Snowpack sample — Loveland Pass, Silver Plume, Colorado, USA (2/11/26, 12:00 PM MST)
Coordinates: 39.663, -105.886
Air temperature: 35 °F
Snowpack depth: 82 cm
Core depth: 10 cm
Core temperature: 15.8 °F
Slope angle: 13°, slope face: 12°
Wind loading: high
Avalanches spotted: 1
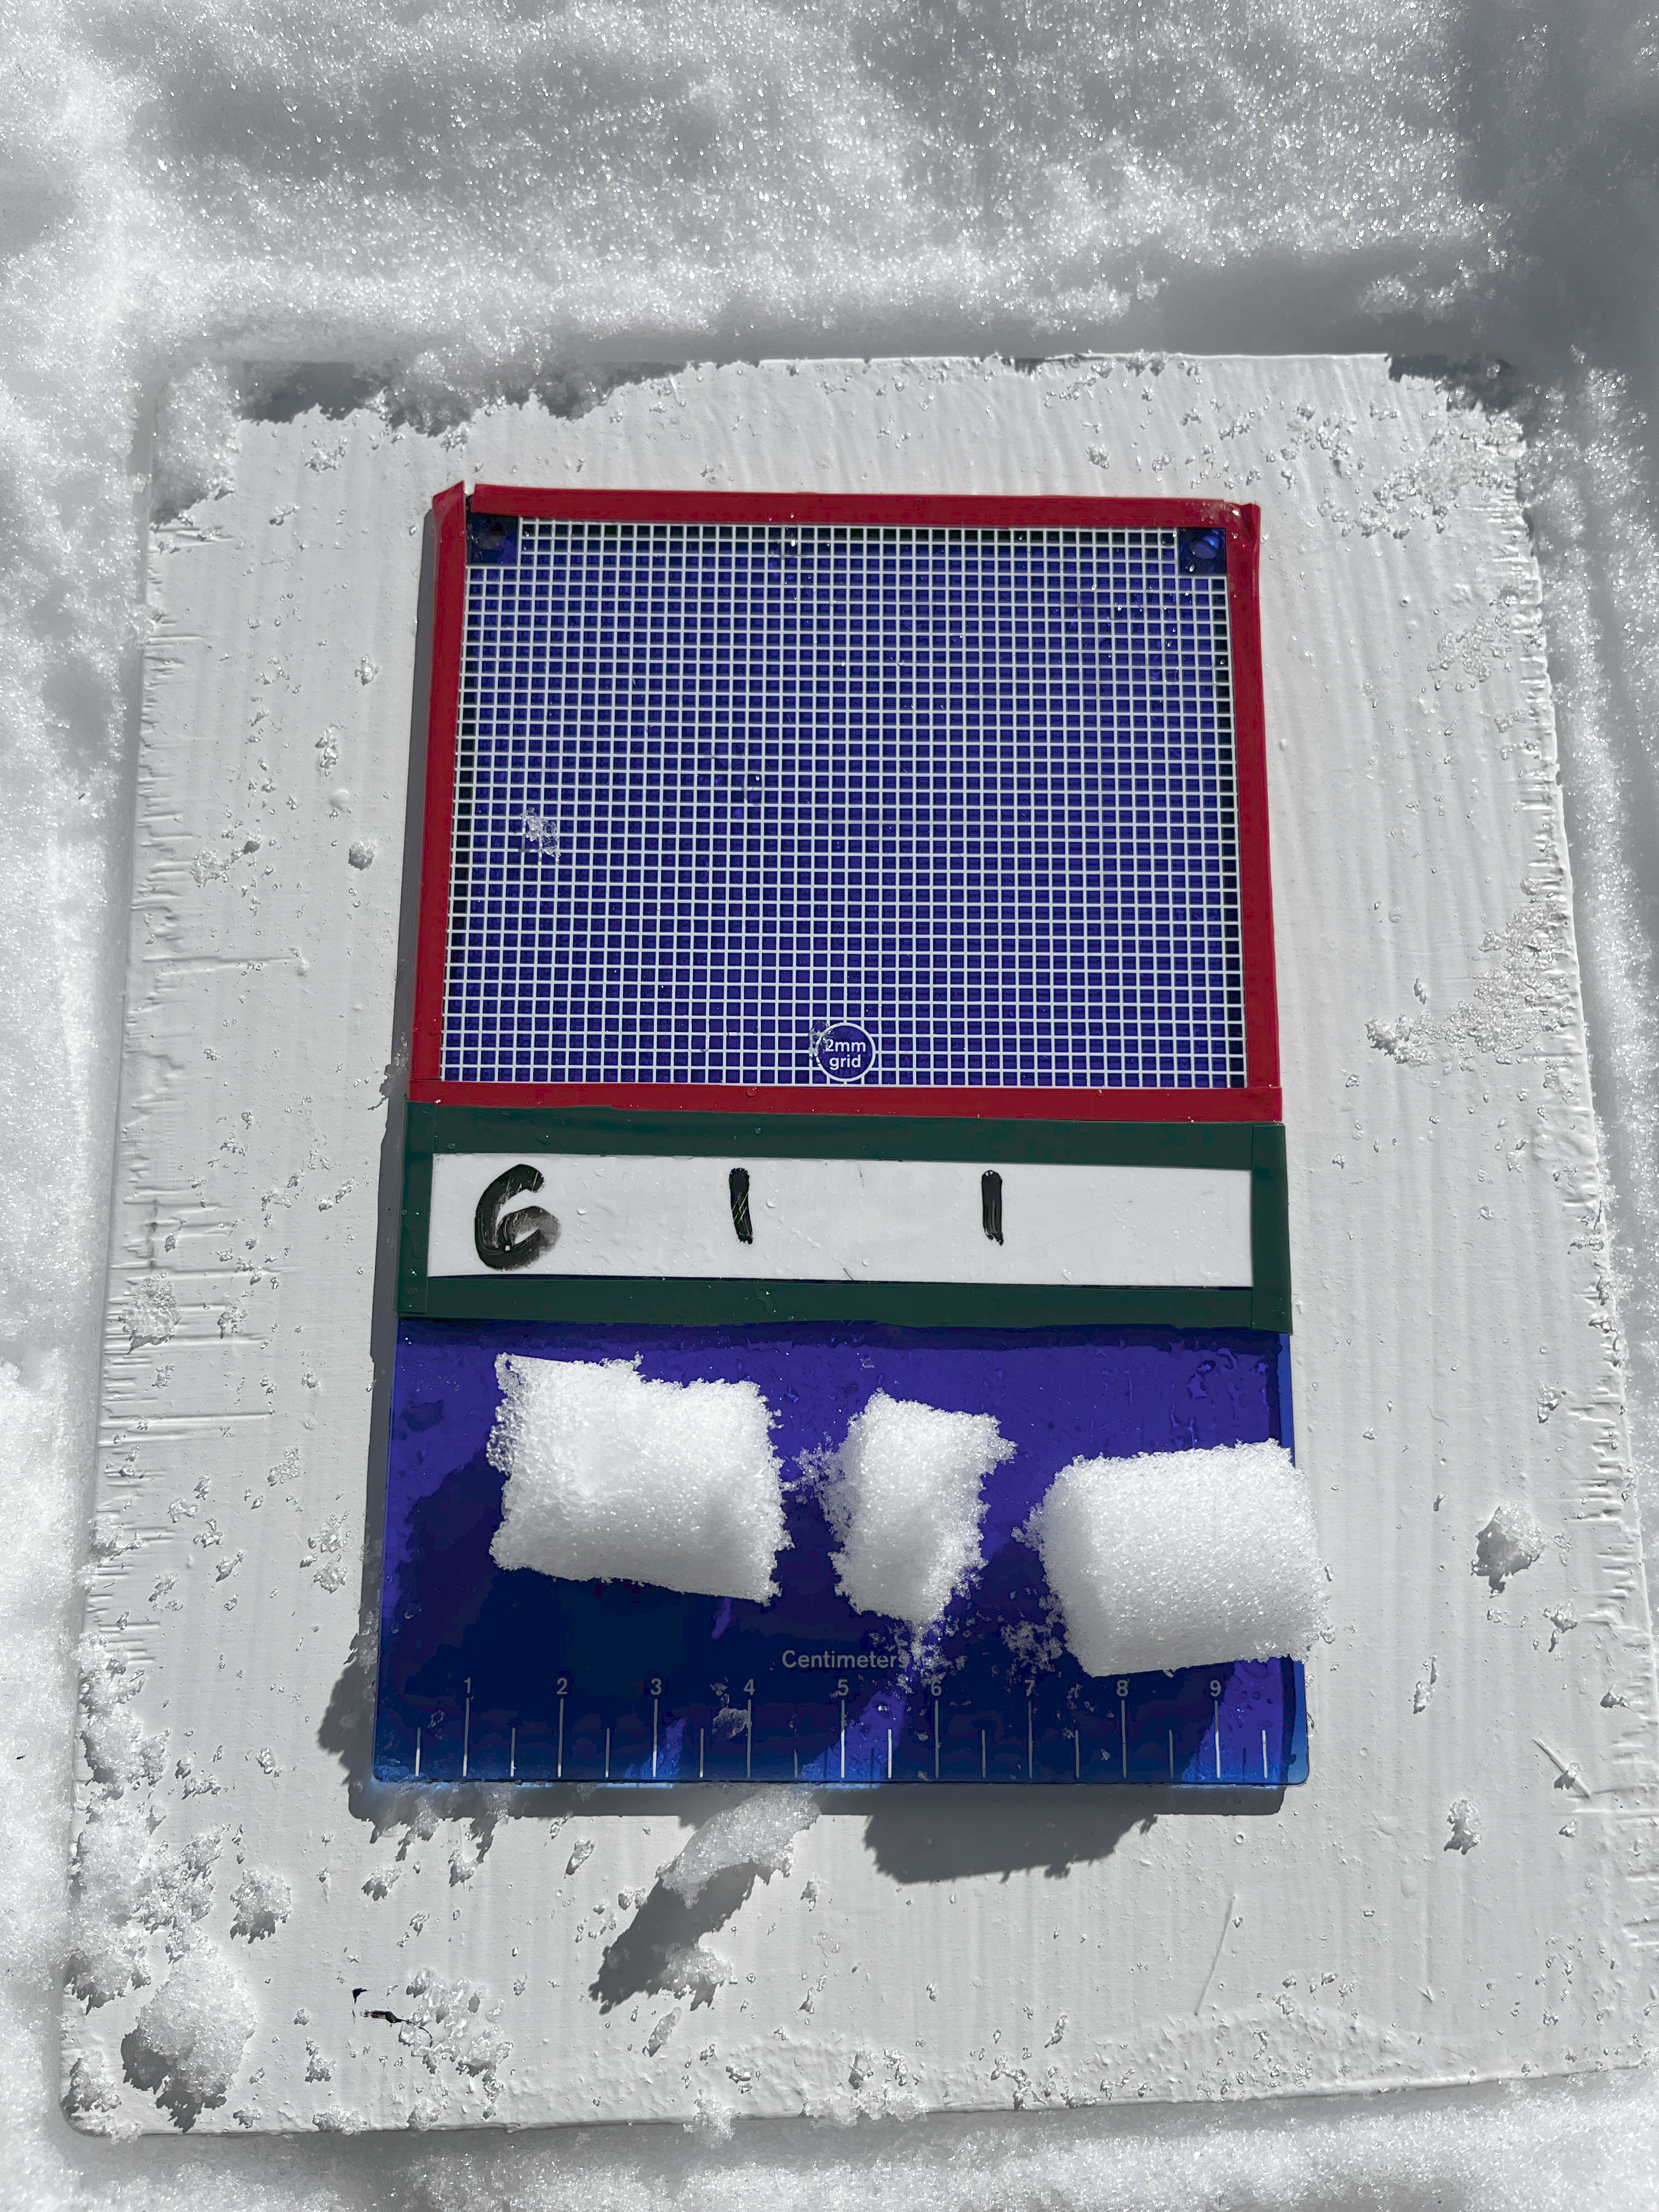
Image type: crystal_card
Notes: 1 small avalanche spotted on the north side of the bowl, lots of wind loading